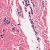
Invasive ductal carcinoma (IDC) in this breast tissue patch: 0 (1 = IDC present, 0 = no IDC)